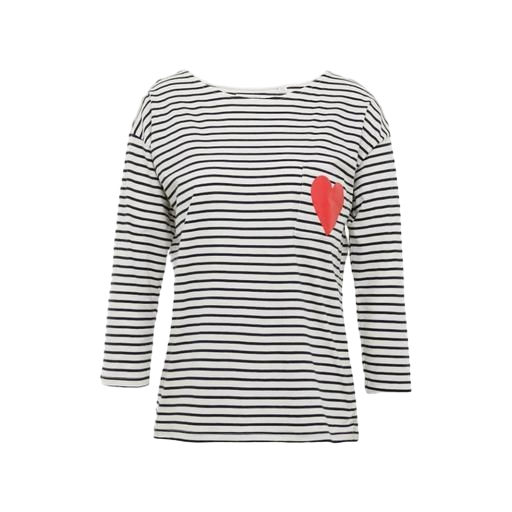
white le nautical long-sleeved top, multicolor stripe heart sailor tee, bateau shirt, white background